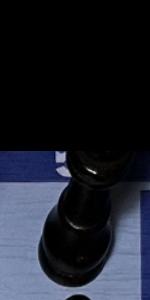
Label: King_Black